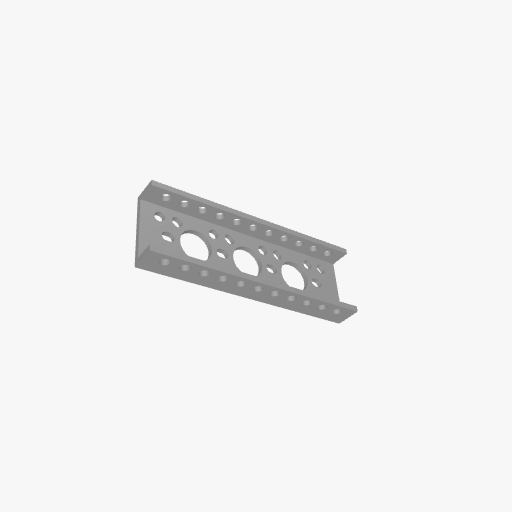
Part: MiniLowSideUChannel3H